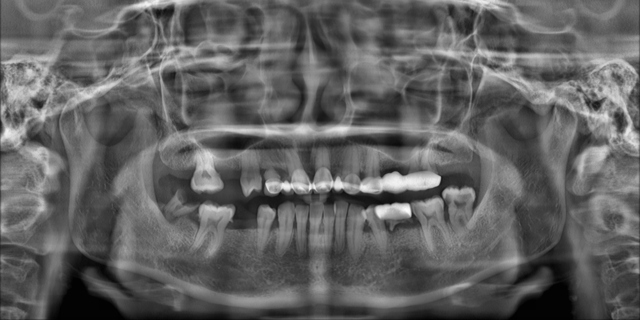
adult